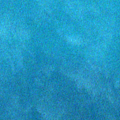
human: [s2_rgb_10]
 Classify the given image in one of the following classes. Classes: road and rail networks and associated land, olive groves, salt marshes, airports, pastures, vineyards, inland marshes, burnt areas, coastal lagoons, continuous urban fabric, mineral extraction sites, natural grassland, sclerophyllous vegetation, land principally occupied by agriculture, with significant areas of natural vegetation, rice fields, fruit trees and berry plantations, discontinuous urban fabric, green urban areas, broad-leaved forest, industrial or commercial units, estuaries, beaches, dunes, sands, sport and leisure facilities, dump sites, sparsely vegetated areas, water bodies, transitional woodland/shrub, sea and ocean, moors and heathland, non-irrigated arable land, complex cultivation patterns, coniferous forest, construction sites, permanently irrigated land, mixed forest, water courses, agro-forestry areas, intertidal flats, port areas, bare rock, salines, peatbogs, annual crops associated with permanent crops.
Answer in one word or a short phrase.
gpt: sea and ocean